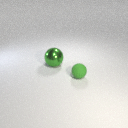
small green rubber sphere to the right of large green metal sphere